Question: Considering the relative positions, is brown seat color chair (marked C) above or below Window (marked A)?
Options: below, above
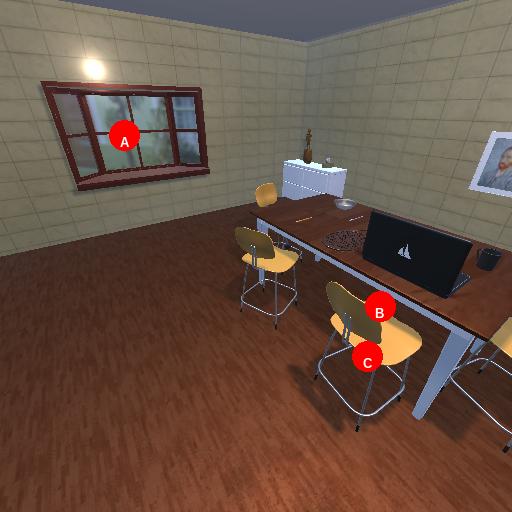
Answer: below